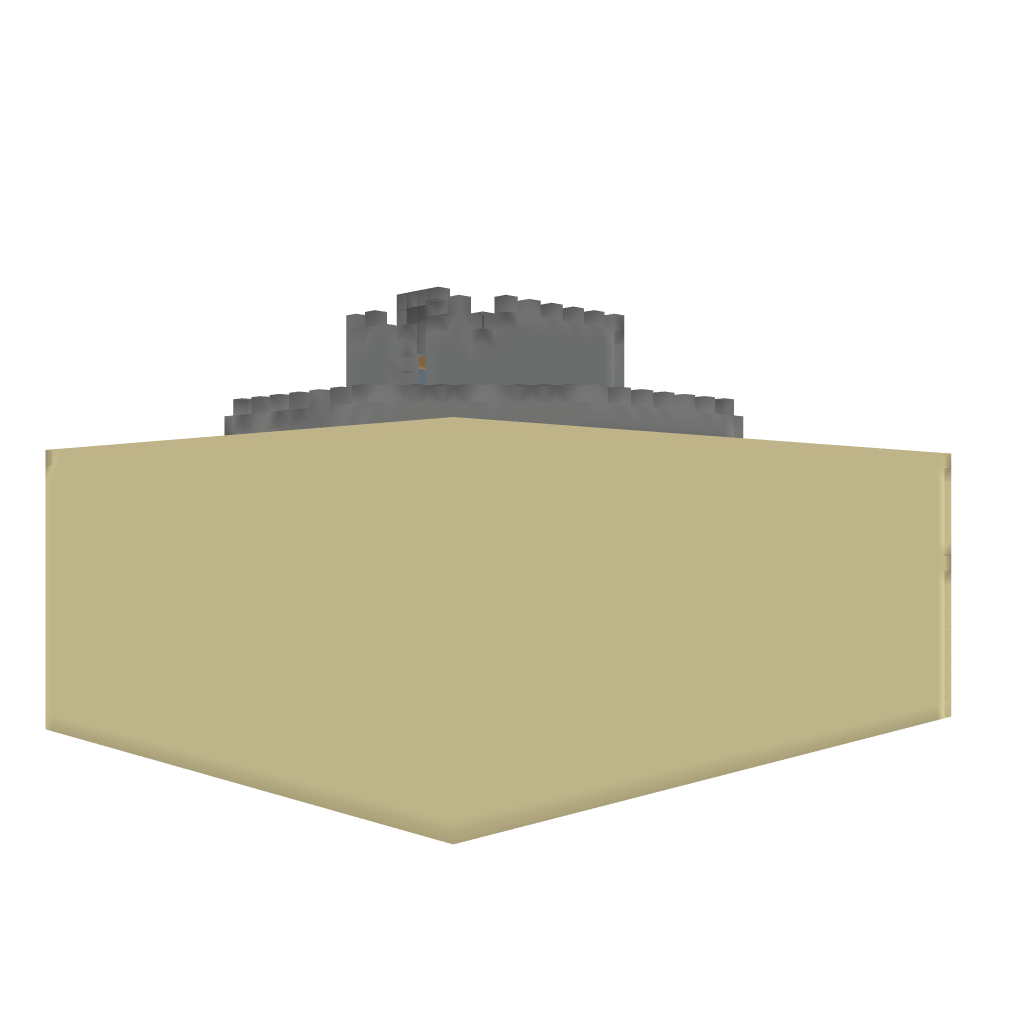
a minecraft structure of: PVP Fort